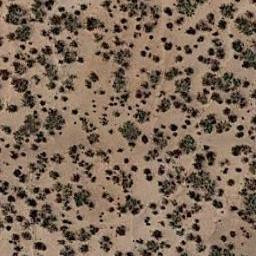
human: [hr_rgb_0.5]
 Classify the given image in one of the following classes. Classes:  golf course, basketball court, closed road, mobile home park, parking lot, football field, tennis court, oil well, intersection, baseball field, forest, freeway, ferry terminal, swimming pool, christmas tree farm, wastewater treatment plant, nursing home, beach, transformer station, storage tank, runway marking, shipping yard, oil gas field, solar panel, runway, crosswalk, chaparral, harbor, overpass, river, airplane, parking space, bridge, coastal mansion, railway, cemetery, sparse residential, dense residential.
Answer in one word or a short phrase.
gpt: chaparral